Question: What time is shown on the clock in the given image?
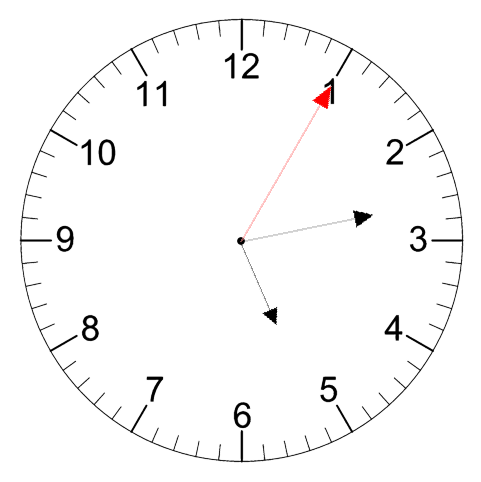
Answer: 05:13:05